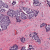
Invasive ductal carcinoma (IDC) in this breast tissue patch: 1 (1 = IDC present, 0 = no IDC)